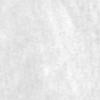
Label: no_change